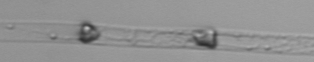
Label: Dactyliosolen_blavyanus